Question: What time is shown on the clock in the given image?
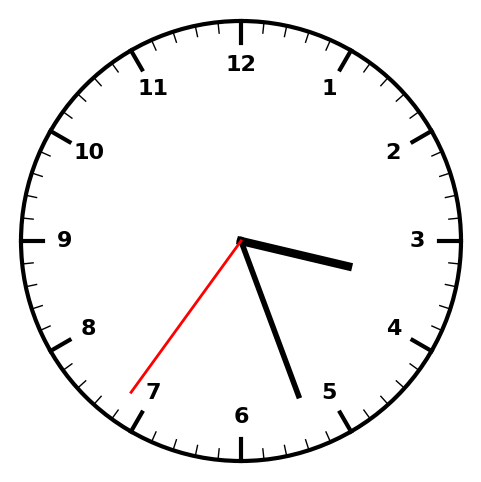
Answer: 03:26:36